Chest X-ray:
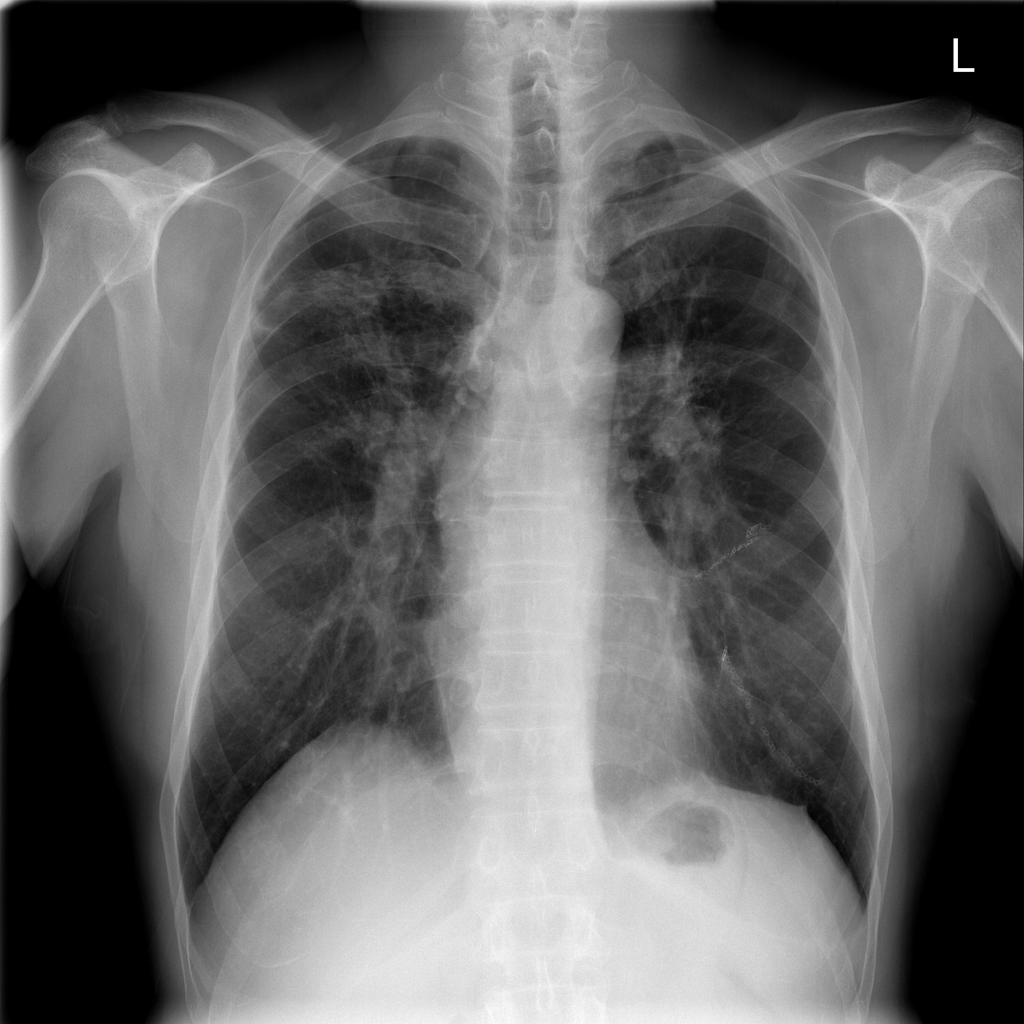
Findings: Fibrosis
No abnormal finding: no